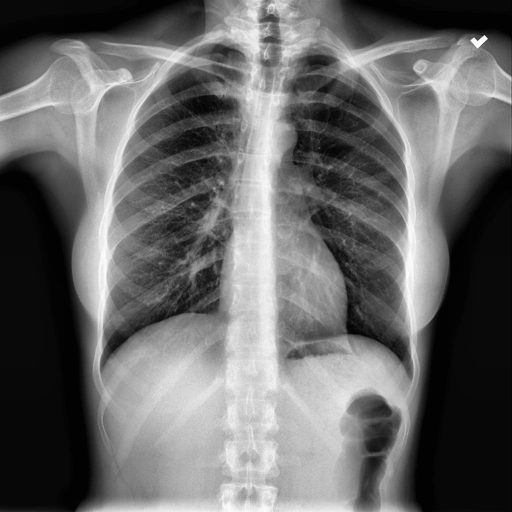
Finding: NORMAL